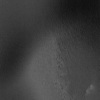
Label: not_dusty